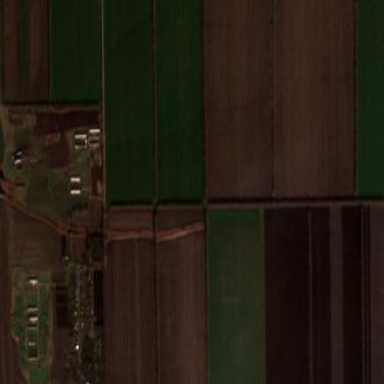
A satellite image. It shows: Picturesque farmland scene.